Here is the time-frequency representation (spectrogram) of a rolling-element bearing's vibration measurement. Determine the bearing's health state. Answer with exactly one of: normal, inner_race, outer_race, ball.
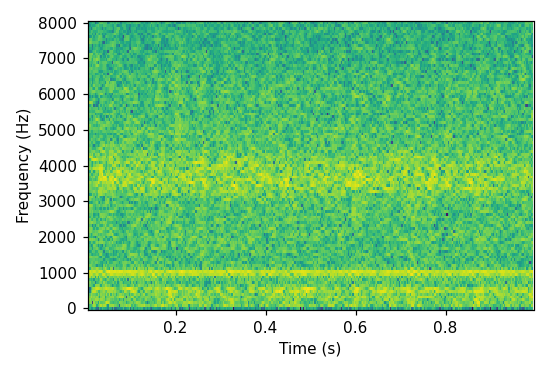
Answer: normal